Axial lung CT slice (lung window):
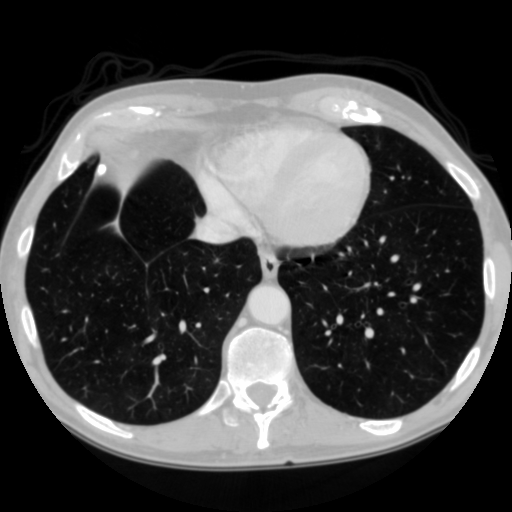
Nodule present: no